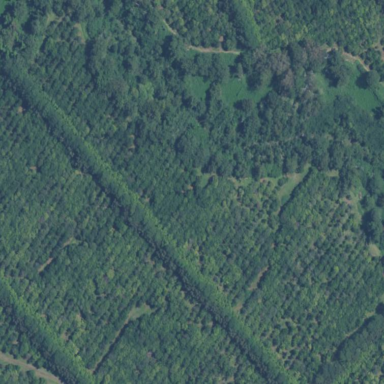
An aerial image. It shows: Orchard filled with macadamia trees.